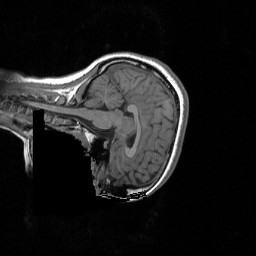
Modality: T1w
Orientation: sagittal